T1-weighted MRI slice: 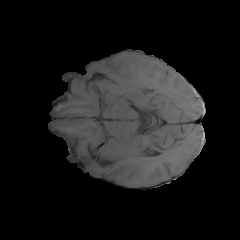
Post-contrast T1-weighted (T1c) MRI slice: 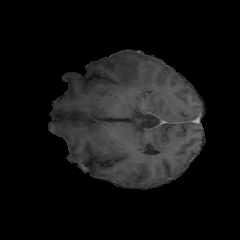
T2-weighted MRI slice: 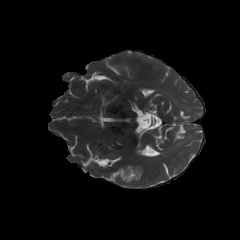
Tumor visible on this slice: no